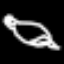
Label: frog